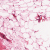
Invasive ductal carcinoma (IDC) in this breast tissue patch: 0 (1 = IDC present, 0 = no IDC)